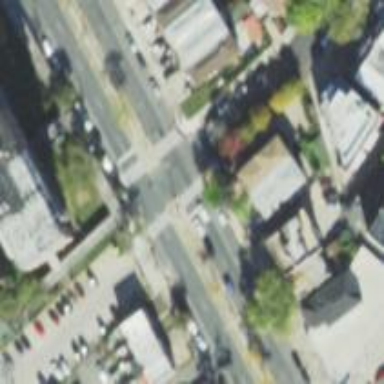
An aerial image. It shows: Footway that serves as traffic island.